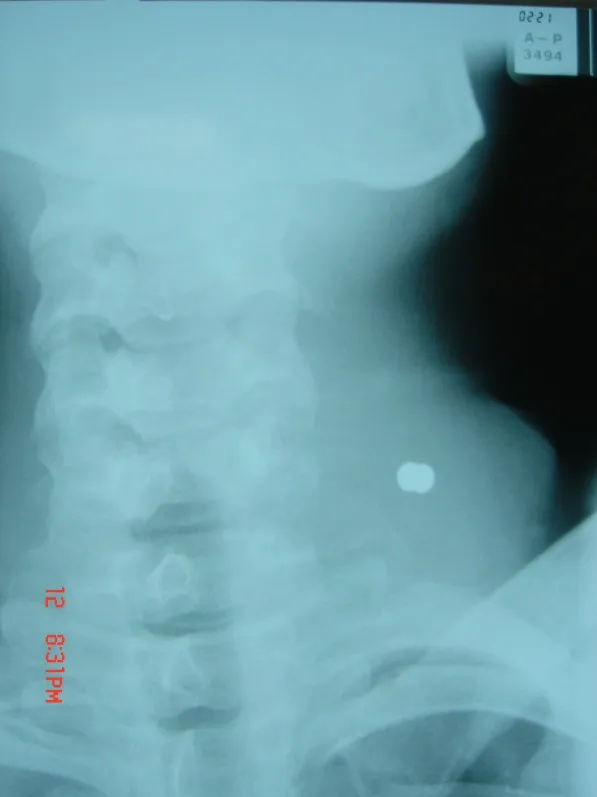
Cervical spine radiograph showing pellet and haematoma.
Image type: radiology (x_ray)